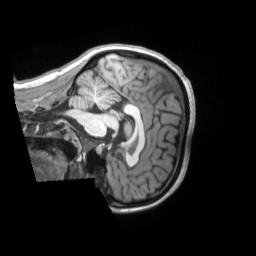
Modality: T1w
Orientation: sagittal
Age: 24
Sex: female
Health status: ill
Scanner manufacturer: siemens
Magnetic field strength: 3 T
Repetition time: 2.2 s
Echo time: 0.00157 s